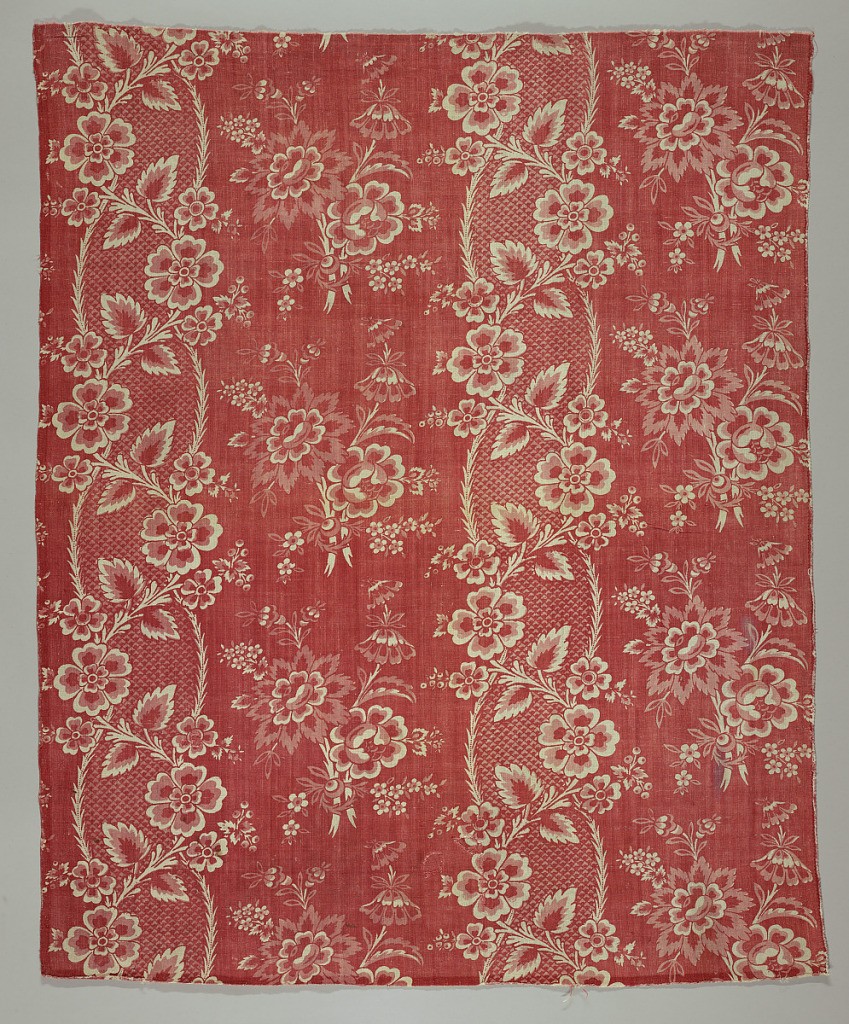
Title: Textile
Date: ca. 1780
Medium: linen warp, cotton weft Technique: block printed on plain weave
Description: Curving stripes and flowers in the field. Two shades of red.